Question: Another day, another question!
I have created a documentation of an package using 'R CMD Rd2pdf workdir/'.
The documentation is done in 'roxygen2' comments.
I now wanted to include this pdf into my script, which I have managed as follows:
'''
\usepackage{pdfpages}
\includepdf[pages=-,pagecommand={\thispagestyle{plain}}]{docu.pdf}
'''
which means that I included all pdf pages and used the 'pagecommand' option to make the LaTeX page numbering visible again.
Which worked quiet well so far. Scrolling through the pages I liked the outcome very much - this was until I reached the last page of the included pdf, which is the page.
Sadly, the page numbering of both, LaTeX and included pdf, are both at the bottom - only for this very last page. I don't like this and maybe you can relate (see image).
I can think of three possibilities:
1) somehow remove the Index page
2) remove the pdf numbering for the Index page or at least move it.
3) remove the LaTeX page number for this page.
Which would you do? I think option 3) is the easiest, but maybe I am missing something.

Thank you!
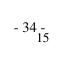
Answer: Without a working example I can't confirm it but is this the answer? <URL>
Does the following work?
'''
\usepackage{pdfpages}
\includepdf[pages=-,pagecommand={}]{docu.pdf}
'''